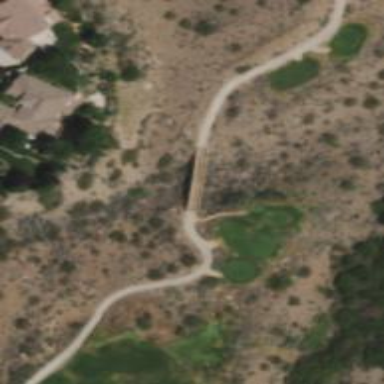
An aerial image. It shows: Track road with grade1 bridge.